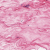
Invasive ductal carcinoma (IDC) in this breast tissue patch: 0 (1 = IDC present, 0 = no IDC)